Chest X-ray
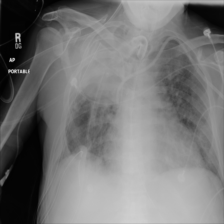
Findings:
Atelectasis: negative
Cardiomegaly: negative
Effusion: negative
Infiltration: positive
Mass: negative
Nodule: negative
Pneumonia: negative
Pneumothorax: negative
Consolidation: negative
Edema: negative
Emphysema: negative
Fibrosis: negative
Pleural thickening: negative
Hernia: negative